Chest X-ray:
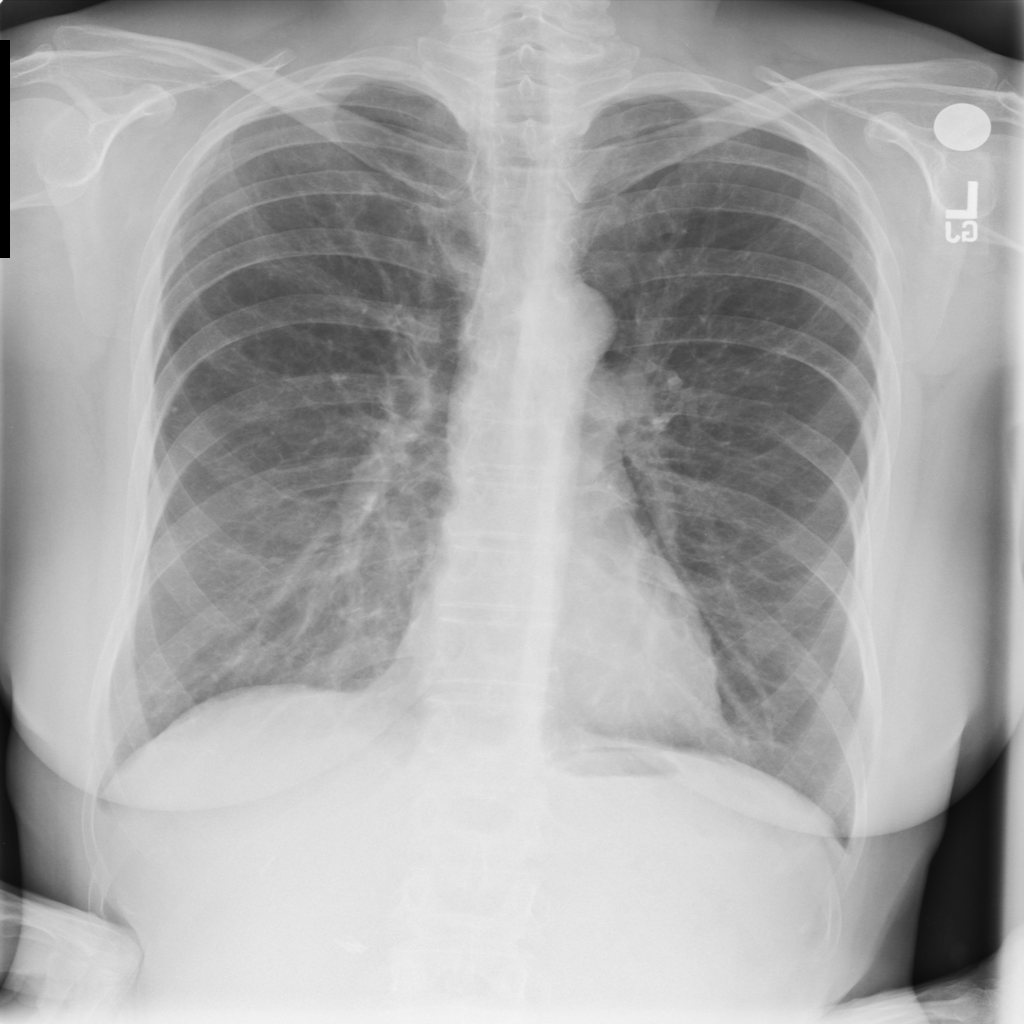
No abnormal finding: yes